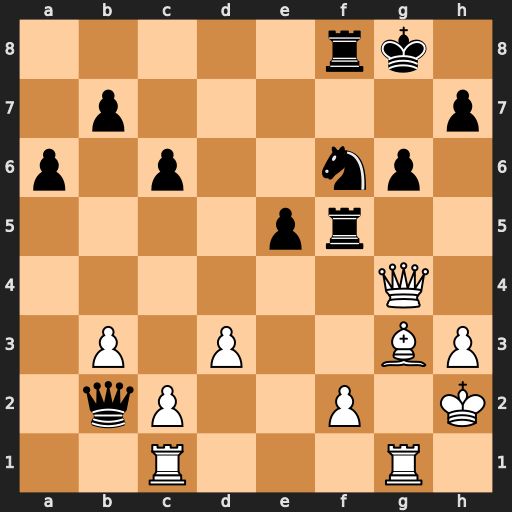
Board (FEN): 5rk1/1p5p/p1p2np1/4pr2/6Q1/1P1P2BP/1qP2P1K/2R3R1
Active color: w
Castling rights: -
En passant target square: -
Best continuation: Qxf5 gxf5 Bxe5+ Ng4+ Rxg4+ fxg4 Bxb2